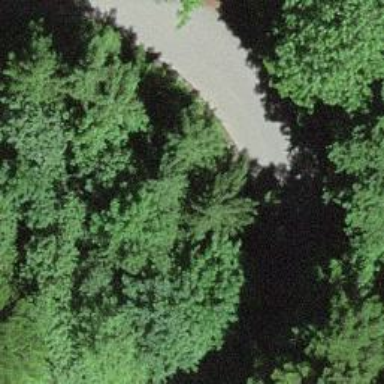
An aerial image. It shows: Culvert tunnel.